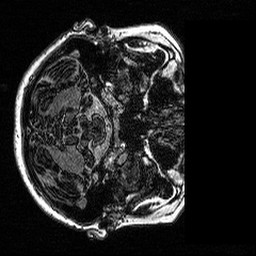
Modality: MP2RAGE
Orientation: axial
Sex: female
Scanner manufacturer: siemens
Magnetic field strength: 3 T
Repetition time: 5 s
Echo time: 0.00292 s